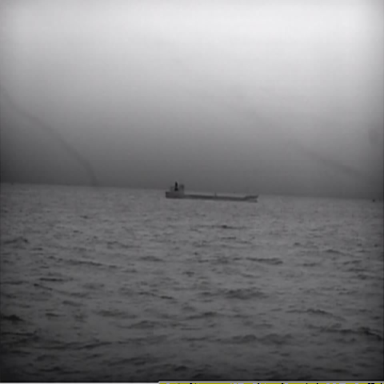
There is a liner in the infrared image.